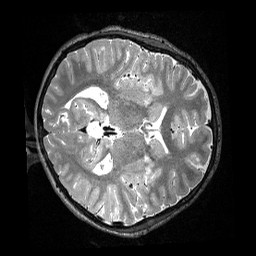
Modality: T2w
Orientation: axial
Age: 15
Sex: male
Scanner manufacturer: siemens
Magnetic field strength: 3 T
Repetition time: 3.2 s
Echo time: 0.479 s